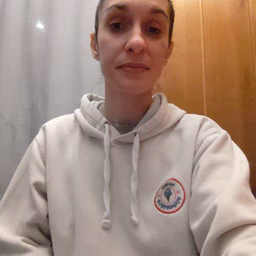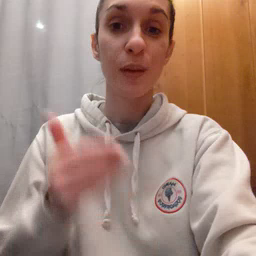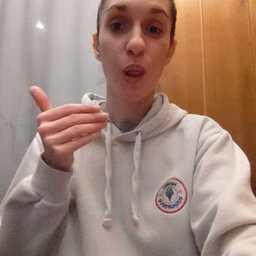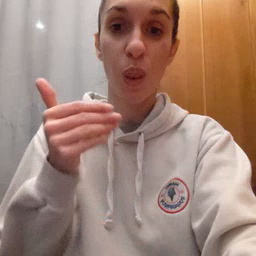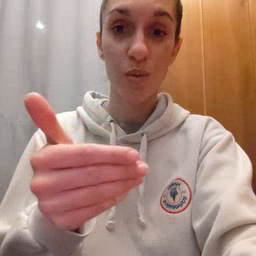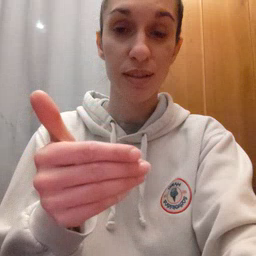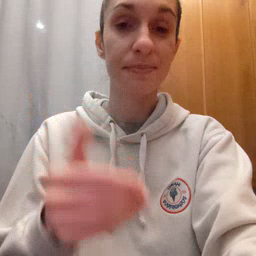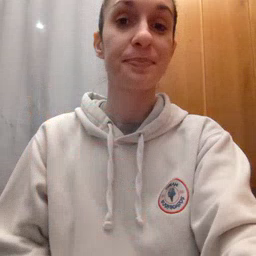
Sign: close